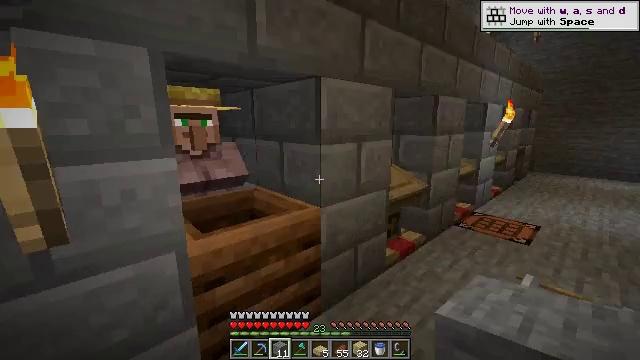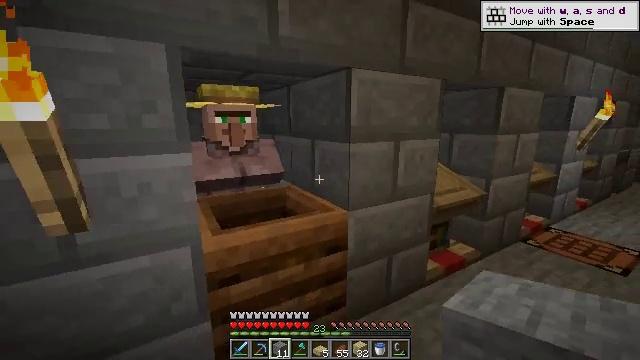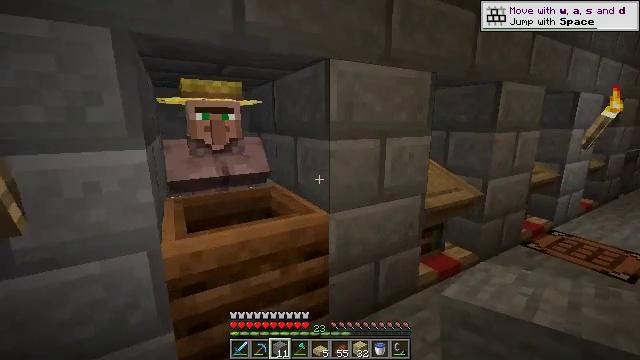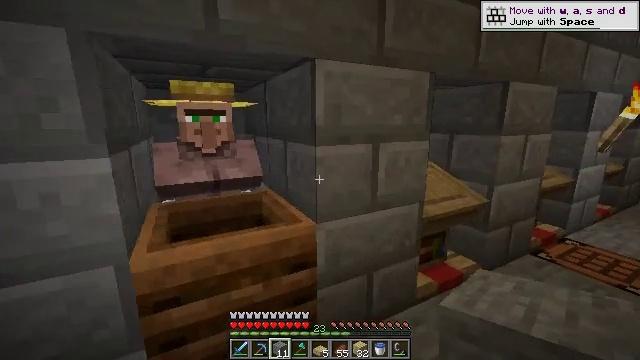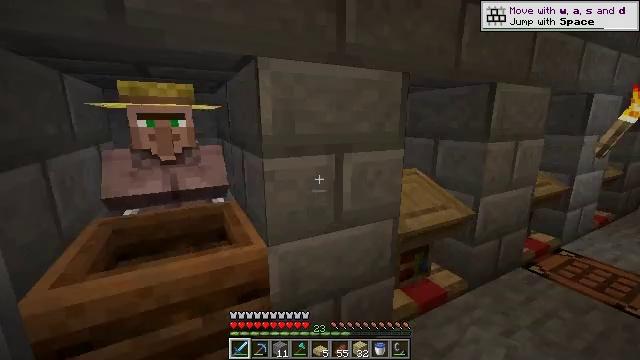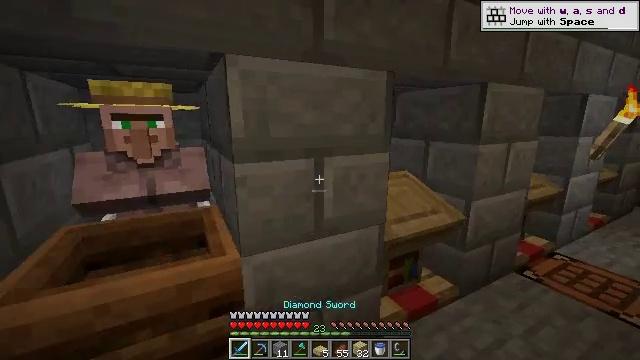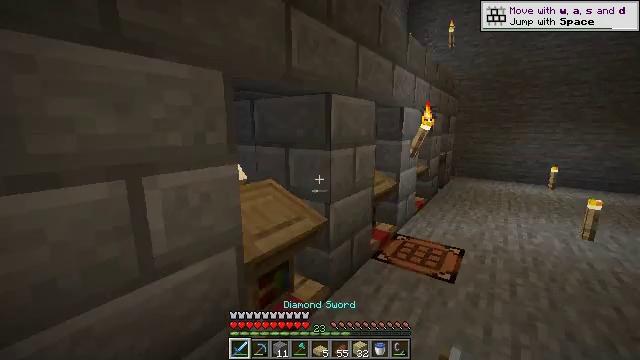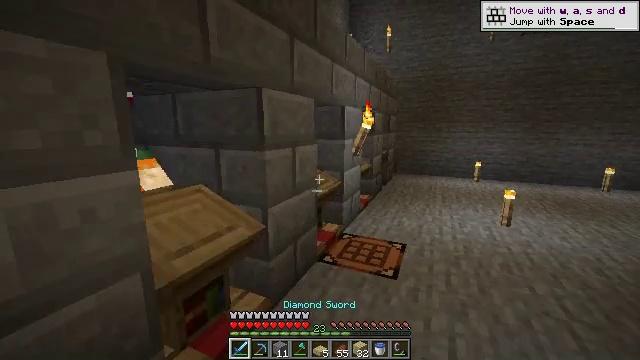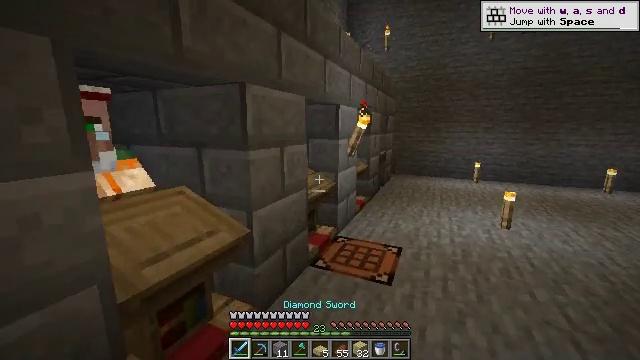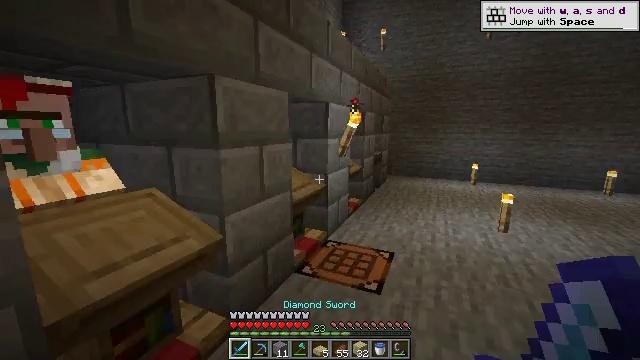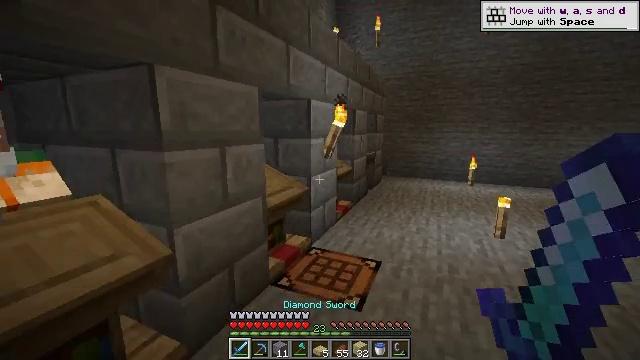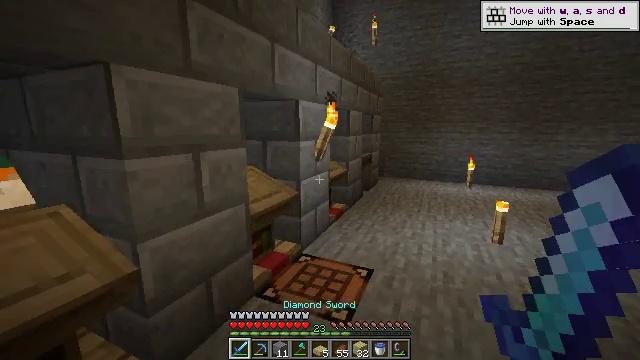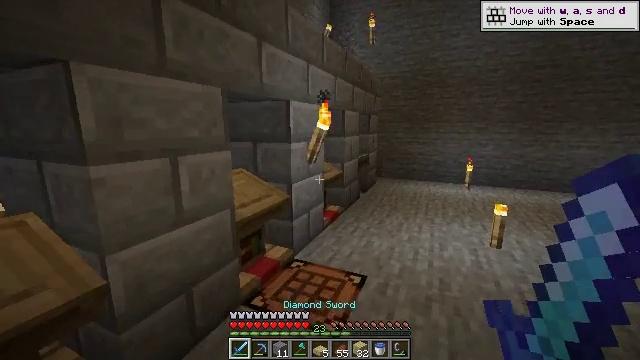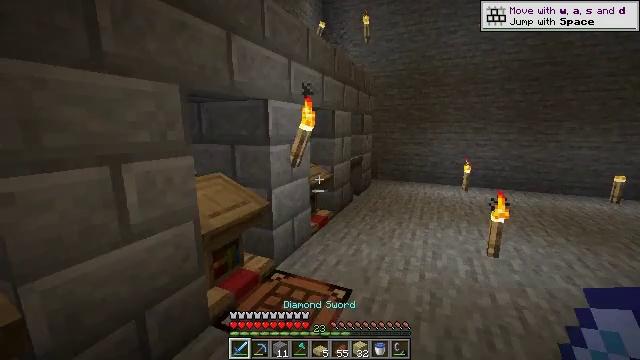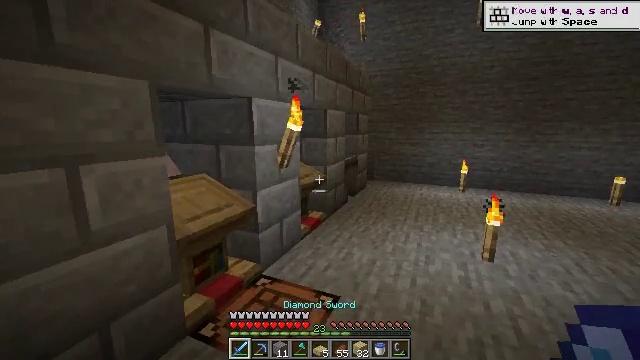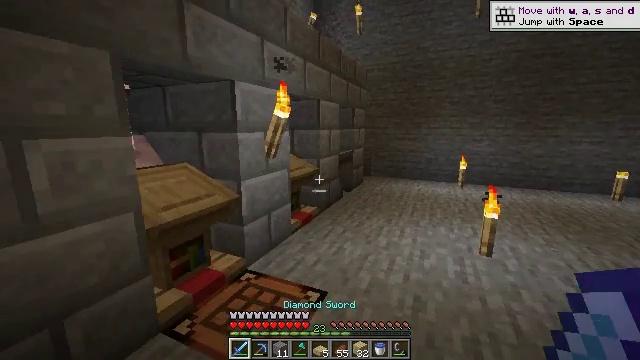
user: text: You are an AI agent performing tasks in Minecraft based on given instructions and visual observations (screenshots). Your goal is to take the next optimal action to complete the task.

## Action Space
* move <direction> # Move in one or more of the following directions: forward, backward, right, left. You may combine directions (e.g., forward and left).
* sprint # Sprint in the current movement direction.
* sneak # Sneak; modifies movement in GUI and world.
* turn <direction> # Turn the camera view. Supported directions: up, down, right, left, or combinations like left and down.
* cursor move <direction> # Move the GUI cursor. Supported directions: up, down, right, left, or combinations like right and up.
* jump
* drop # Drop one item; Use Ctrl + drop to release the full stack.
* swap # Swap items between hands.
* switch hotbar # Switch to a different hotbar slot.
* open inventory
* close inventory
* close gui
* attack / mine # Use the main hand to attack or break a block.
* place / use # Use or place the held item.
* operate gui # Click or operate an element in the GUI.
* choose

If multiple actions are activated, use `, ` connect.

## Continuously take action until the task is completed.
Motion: motion action
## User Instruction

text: Remove the cauldron from its current position.
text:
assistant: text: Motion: move forward and move right, turn left
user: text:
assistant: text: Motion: move forward and move right
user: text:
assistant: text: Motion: move forward and move right, turn left
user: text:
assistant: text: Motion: move forward and move right, switch to hotbar 1
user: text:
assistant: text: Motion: move forward and move right, switch to hotbar 1
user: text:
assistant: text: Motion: move forward and move right, turn right and up, switch to hotbar 1
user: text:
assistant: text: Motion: move forward and move right, turn right
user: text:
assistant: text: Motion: move forward and move right
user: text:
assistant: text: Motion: move forward and move right
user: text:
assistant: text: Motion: move forward and move right
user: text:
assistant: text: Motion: move forward and move right
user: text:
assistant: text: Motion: move forward and move right
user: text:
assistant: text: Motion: move forward and move right
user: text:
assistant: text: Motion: move forward and move right, sneak
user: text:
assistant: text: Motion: move forward and move right, sneak
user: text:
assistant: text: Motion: move forward and move right
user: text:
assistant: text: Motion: move forward and move right
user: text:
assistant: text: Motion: move forward and move right
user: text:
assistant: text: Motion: move forward and move right
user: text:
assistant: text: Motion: move forward and move right
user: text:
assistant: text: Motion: move forward and move right
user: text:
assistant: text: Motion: move forward and move right
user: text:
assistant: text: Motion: move forward and move right
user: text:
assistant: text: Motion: move forward and move right
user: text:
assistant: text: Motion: move forward and move right, turn left
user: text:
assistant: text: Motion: move forward and move right, turn left
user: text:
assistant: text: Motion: move forward and move right
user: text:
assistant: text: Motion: move forward and move right
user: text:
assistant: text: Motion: move forward and move right, turn left
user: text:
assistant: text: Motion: move forward and move right, turn left